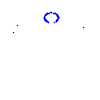
Particle: kaon